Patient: sex F, age 76
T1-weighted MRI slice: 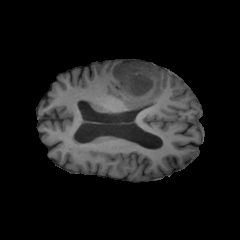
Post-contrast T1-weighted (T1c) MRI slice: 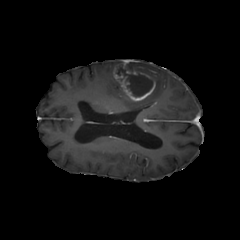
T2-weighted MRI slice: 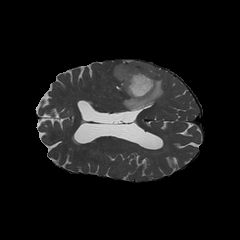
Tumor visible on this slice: yes
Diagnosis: Glioblastoma, IDH-wildtype
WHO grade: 4